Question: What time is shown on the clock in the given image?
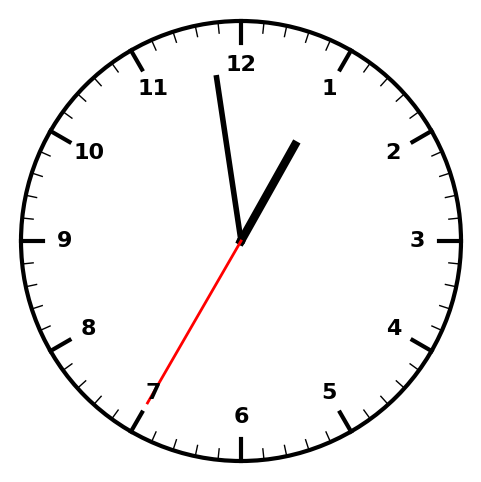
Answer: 12:58:35